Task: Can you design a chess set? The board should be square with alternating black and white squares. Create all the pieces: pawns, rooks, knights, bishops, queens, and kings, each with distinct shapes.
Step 375:
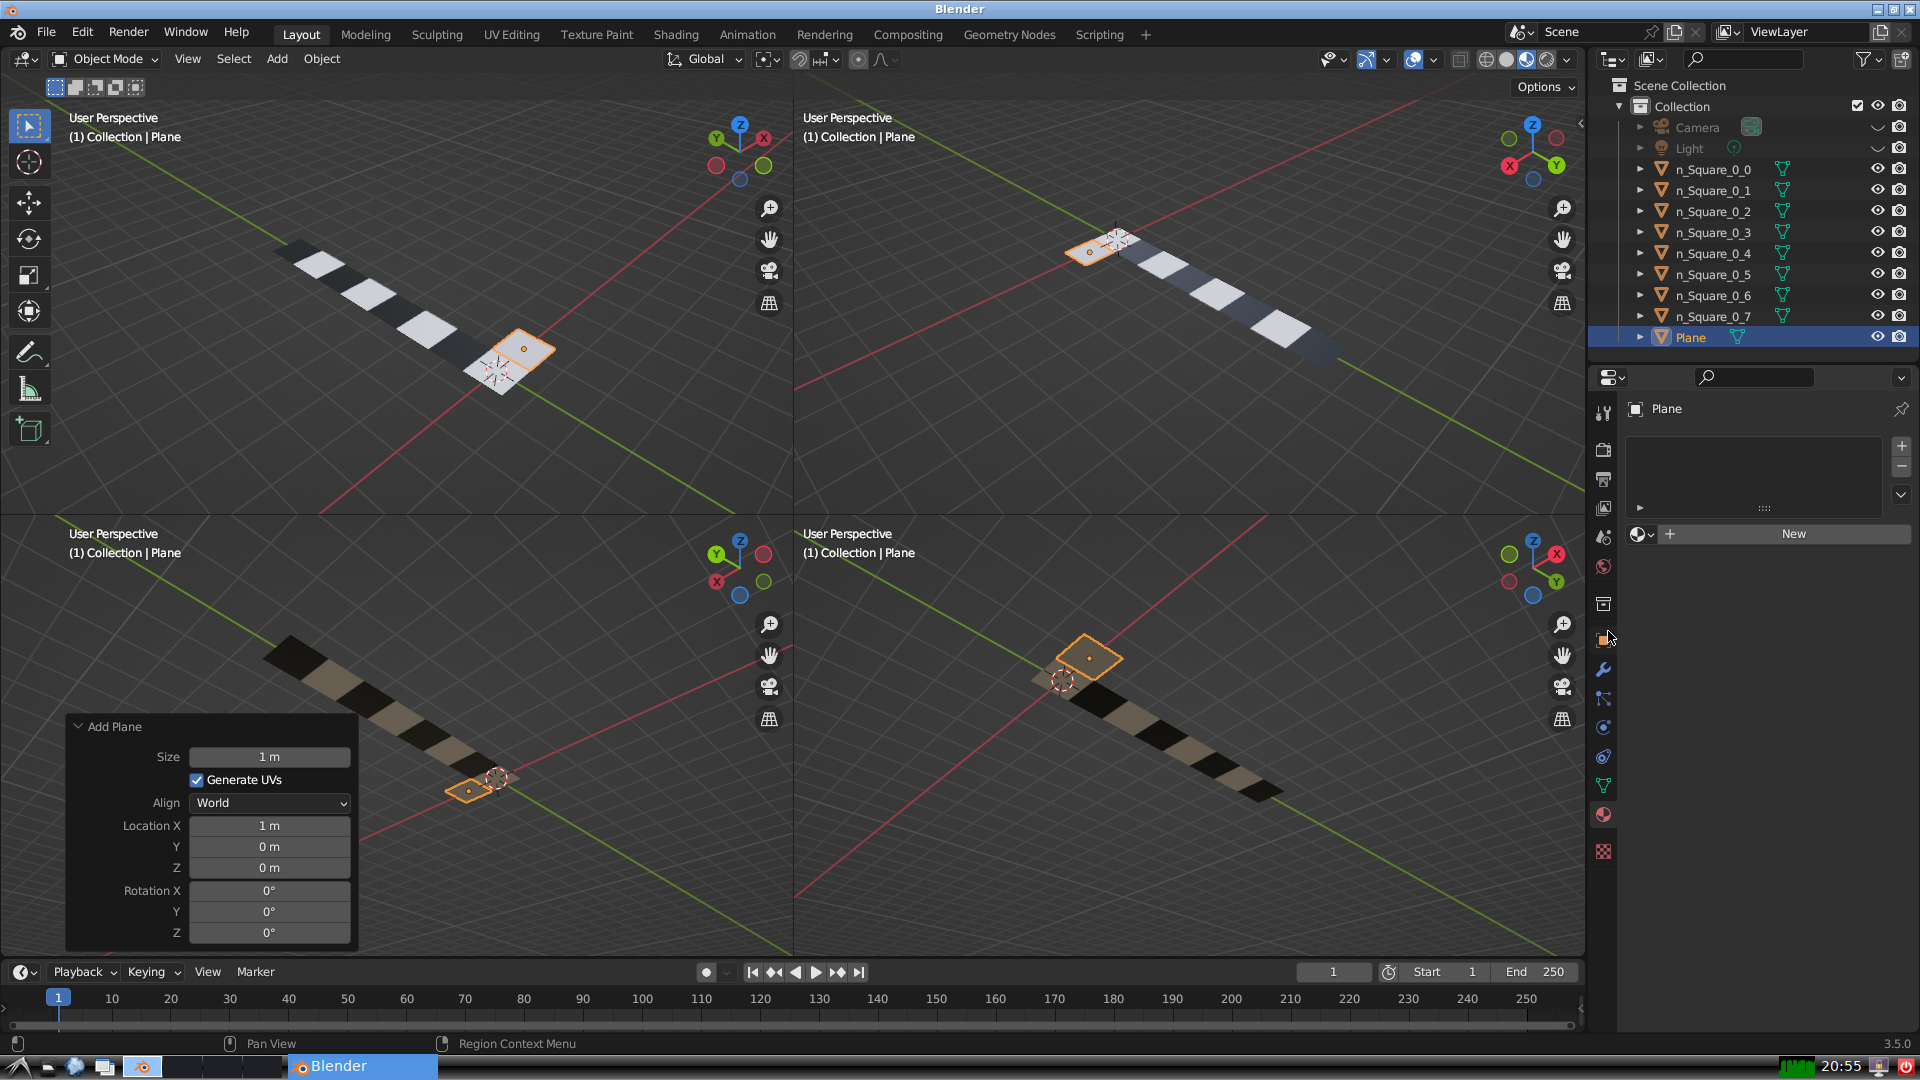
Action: click: no